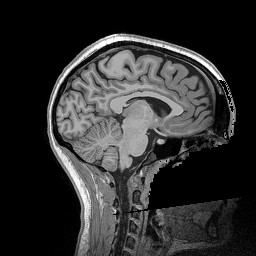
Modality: T1w
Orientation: sagittal
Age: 24
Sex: female